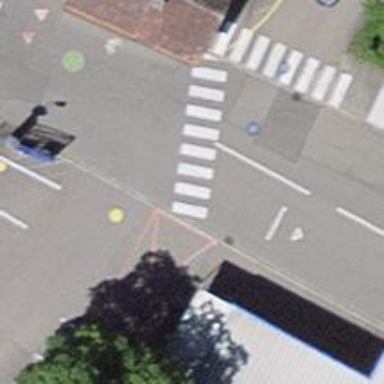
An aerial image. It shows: Uncontrolled road crossing with markings.